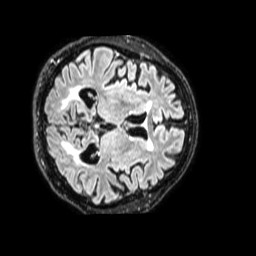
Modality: FLAIR
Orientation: axial
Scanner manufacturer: philips
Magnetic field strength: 1.5 T
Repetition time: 4.8 s
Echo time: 0.3364 s